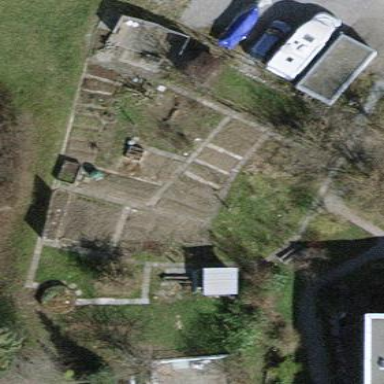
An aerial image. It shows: Allotments area.